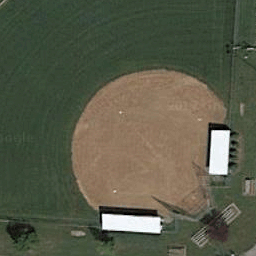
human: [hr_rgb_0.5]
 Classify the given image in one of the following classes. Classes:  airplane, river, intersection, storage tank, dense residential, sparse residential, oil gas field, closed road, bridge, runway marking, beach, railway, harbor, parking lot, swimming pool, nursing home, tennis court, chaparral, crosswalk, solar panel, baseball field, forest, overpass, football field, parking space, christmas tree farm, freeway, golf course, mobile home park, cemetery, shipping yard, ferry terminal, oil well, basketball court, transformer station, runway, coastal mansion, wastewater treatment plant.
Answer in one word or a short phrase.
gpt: baseball field